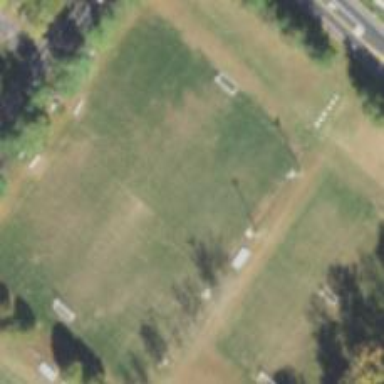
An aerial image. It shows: Grass pitch used for soccer.